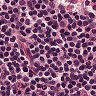
Metastatic tissue present: no